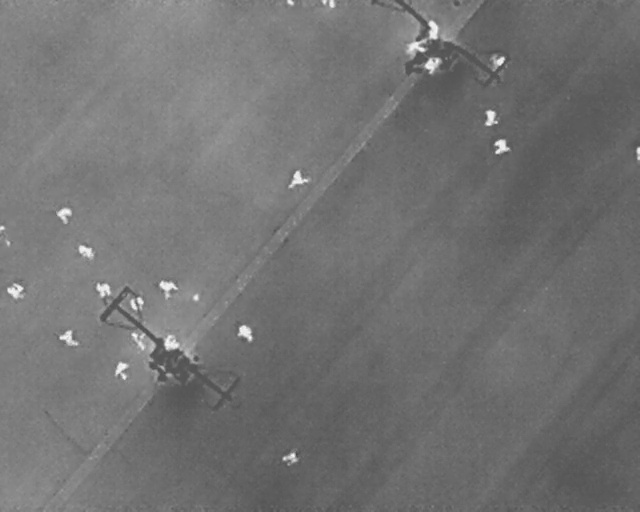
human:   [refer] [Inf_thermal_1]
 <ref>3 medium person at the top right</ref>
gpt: <box>[[76, 10, 79, 13, 2], [75, 21, 77, 24, 2], [77, 26, 79, 30, 2]]</box>

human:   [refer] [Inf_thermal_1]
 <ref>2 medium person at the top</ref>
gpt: <box>[[65, 4, 69, 6, 2], [66, 11, 69, 13, 34]]</box>

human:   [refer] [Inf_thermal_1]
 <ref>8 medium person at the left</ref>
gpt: <box>[[8, 40, 11, 43, 2], [12, 47, 14, 50, 2], [24, 54, 27, 57, 2], [20, 57, 22, 60, 2], [14, 55, 17, 58, 2], [1, 54, 3, 58, 2], [20, 64, 22, 67, 2], [25, 65, 28, 68, 2]]</box>

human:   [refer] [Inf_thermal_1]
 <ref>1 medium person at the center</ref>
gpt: <box>[[36, 63, 39, 66, 2]]</box>